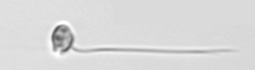
Label: flagellate